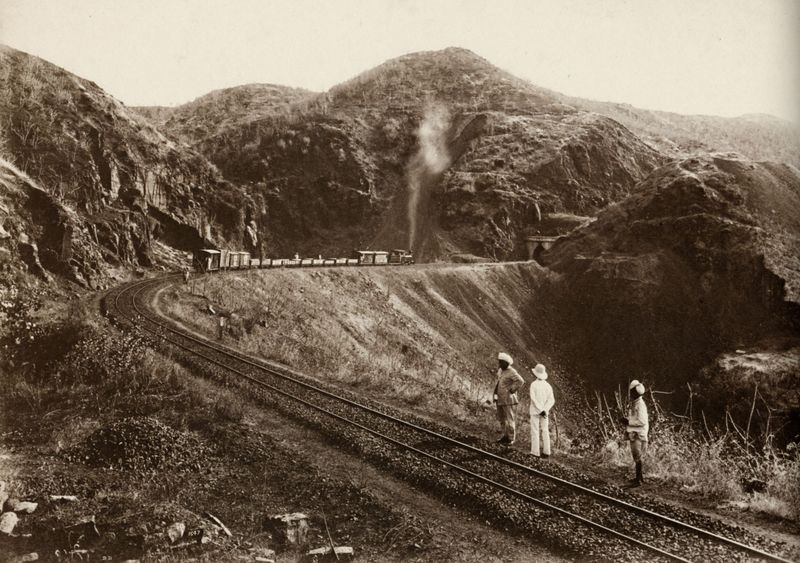
Titel: Tunnel #2, die Indore Staats Eisenbahngesellschaft
Künstler: Raja Lala Deen Dayal
Schlagwörter: akt, berg, dunkel, felsen, gestein, gruppe, himmel, mann, schatten, weiß, wolken, frauen, grün, landschaft, menschen, ocker, braun, frau, grau, hell, hut, hüte, licht, männer, renoir, schwarz, gras, wiese, wolke, alt, anzug, mensch, stein, steine, bild, deich, erde, gräser, horizont, hügel, natur, brücke, gebüsch, qualm, rauch, sonne, land, stoff, stoffe, drei, personen, person, schnell, sommer, abhang, schotter, afrika, berge, fels, gebirge, gipfel, hang, hitze, sonnenlicht, zug, bergkette, dunst, nebel, tag, geröll, schlucht, rand, sepia, arbeiter, wagen, dampf, tiefe, warten, foto, fotografie, photographie, wei, neger, orient, kiesel, tageslicht, felsig, schwarz-weiß, gefälle, engländer, wägen, wissenschaftler, photo, kurve, wärme, strecke, gut, reise, bahn, eisenbahn, lok, lokomotive, graben, bahngleis, dampflok, dampflokomotive, gleis, gleise, lock, schiene, schienen, wagons, zeit, reisende, indien, turban, fptp, tunnel, kolonialismus, kolonie, turbane, dampfmaschine, industriealisierung, waggon, dampflock, wagon, züge, gebprge, waggons, inder, erdrutsch, tropen, güterzug, expedition, kolonialzeit, fortbewegung, tropenhut, bahnstrecke, fotigrafie, bergbahn, darjeeling, okomotive, stoffes, tunnek, sprengung, turbahn, schinen, tunneleinfahrt, lockomotive, biiologe